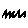
Label: zigzag